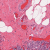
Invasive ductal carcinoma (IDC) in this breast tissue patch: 0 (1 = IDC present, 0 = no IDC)